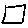
Label: square